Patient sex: F
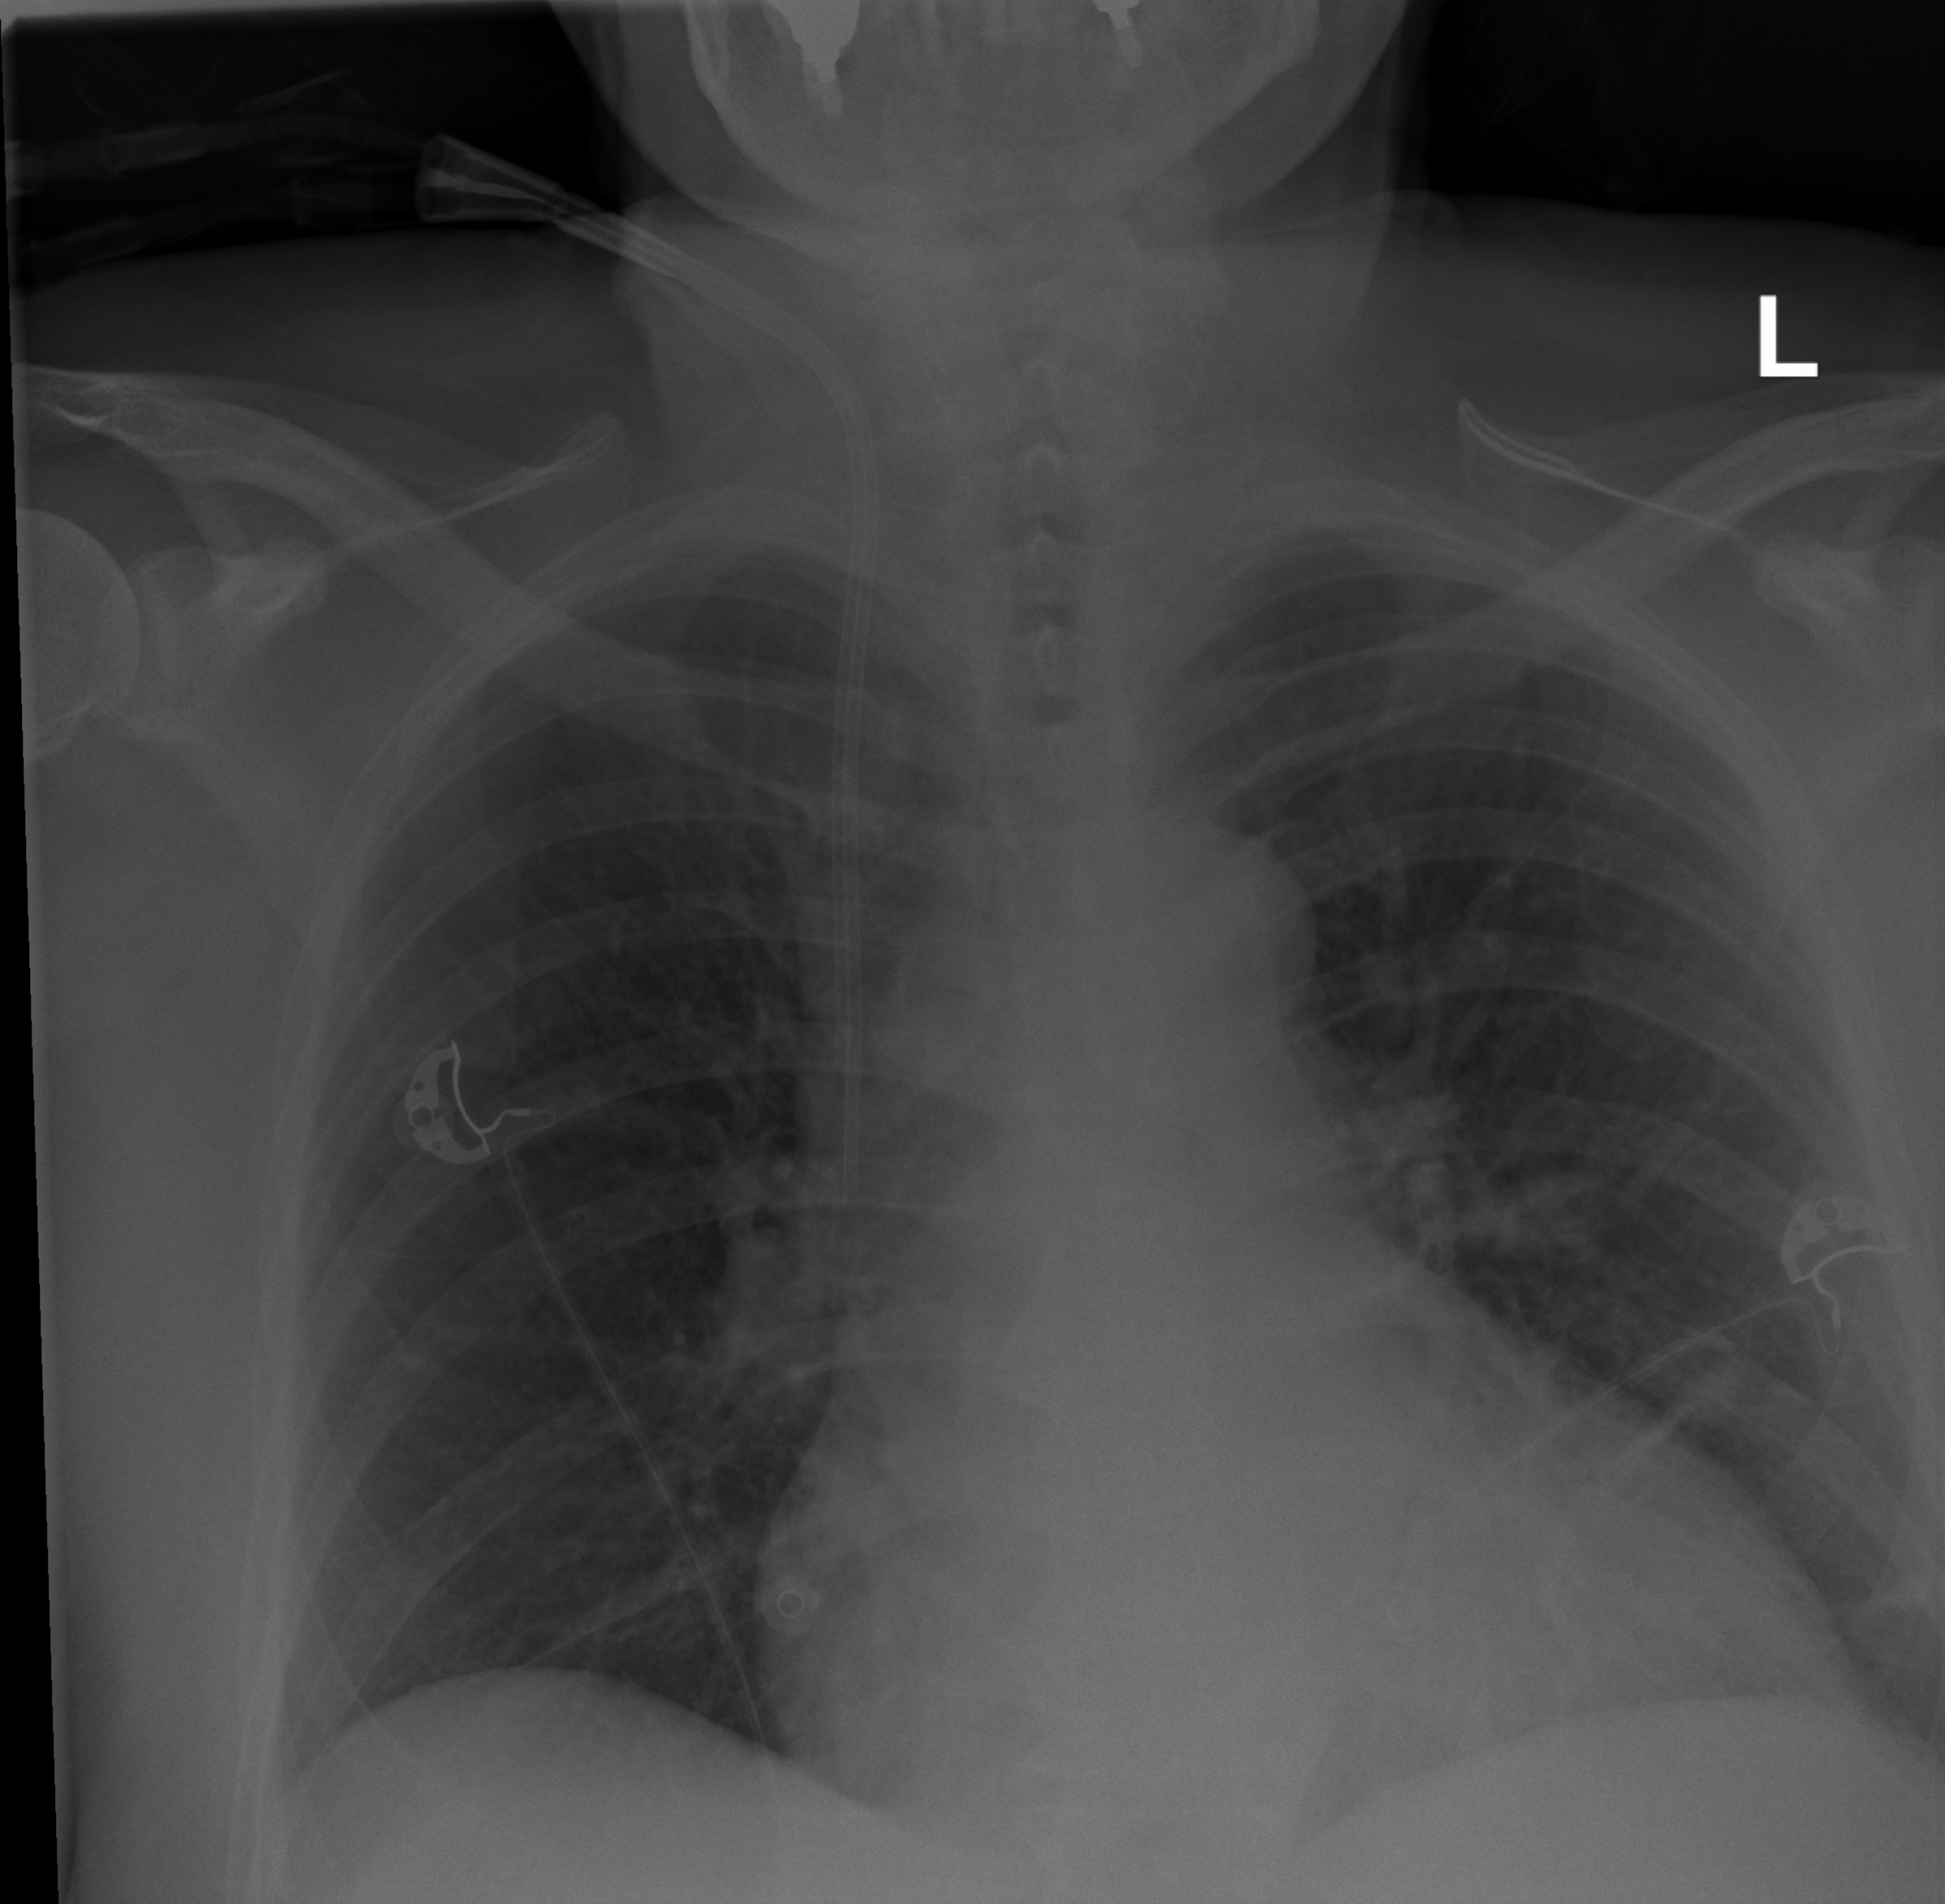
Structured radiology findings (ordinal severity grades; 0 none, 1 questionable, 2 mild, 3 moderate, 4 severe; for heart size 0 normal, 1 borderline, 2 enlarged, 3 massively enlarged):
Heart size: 2
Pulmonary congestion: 0
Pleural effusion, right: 0
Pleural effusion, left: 0
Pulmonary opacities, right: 2
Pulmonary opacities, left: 0
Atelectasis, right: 0
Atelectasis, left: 2